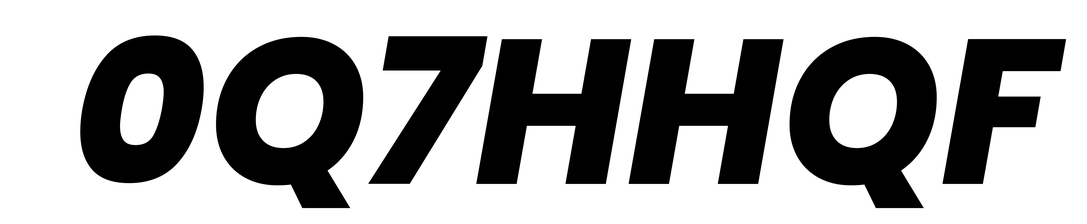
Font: Poppins-ExtraBoldItalic